Question: Apple has provided KeyChainItemWrapper class in their <URL> to store in the KeyChain on iOS.
The usage of the wrapper is like this:
'''
KeychainItemWrapper *keychain = [[KeychainItemWrapper alloc] initWithIdentifier:@"F11-email-auth" accessGroup:nil];
[keychain setObject:[emailTextfield text] forKey:(__bridge id)(kSecMatchEmailAddressIfPresent)];
[keychain setObject:[passwordTextfield text] forKey:(__bridge id)(kSecClassGenericPassword)];
'''
the line with email text field is accepted.
But the second line with the password crashes with the following exception.
'''
Terminating app due to uncaught exception 'NSInternalInconsistencyException', reason: 'Couldn't add the Keychain Item.'
*** First throw call stack:
(
0 CoreFoundation 0x01b445e4 __exceptionPreprocess + 180
1 libobjc.A.dylib 0x018c78b6 objc_exception_throw + 44
2 CoreFoundation 0x01b44448 +[NSException raise:format:arguments:] + 136
3 Foundation 0x014a823e -[NSAssertionHandler handleFailureInMethod:object:file:lineNumber:description:] + 116
4 Feeltracker 0x000053b3 -[KeychainItemWrapper writeToKeychain] + 899
5 Feeltracker 0x00004700 -[KeychainItemWrapper setObject:forKey:] + 272
6 Feeltracker 0x000092d6 -[FTLoginViewController connectToAccount:] + 374
7 libobjc.A.dylib 0x018d9874 -
'''
What could be the reason? I wonder if it has anything to do with the constants I am using.
Thanks to rmaddy's help:
This is the bit that seems to throw the error:
'''
// No previous item found; add the new one.
result = SecItemAdd((__bridge CFDictionaryRef)[self dictionaryToSecItemFormat:keychainItemData], NULL);
NSAssert( result == noErr, @"Couldn't add the Keychain Item." );
'''
result is at -50. The SecItemAdd is a lib method. As I was expecting, this is somehow related to the KeyChain handling directly...
keychainItemData contains:

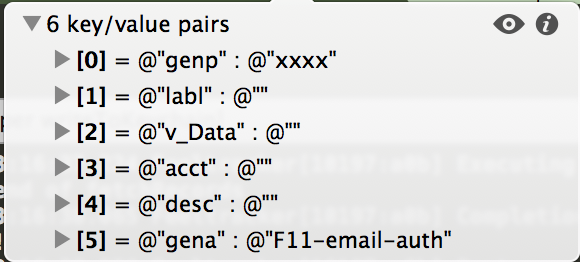
Answer: I couldn't get this Apple example for Keychain wrapper work any longer.
Luckily further research into this matter revealed this <URL>, which worked for me.
Beware the original answer to the solution is not ARC'ed, however someone was so kind to create an <URL>. I used that one and works like a charm.
It is a wrapper around the keychain, that works even simpler than the original one.
Hope this helps others with a similar problem.